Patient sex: M
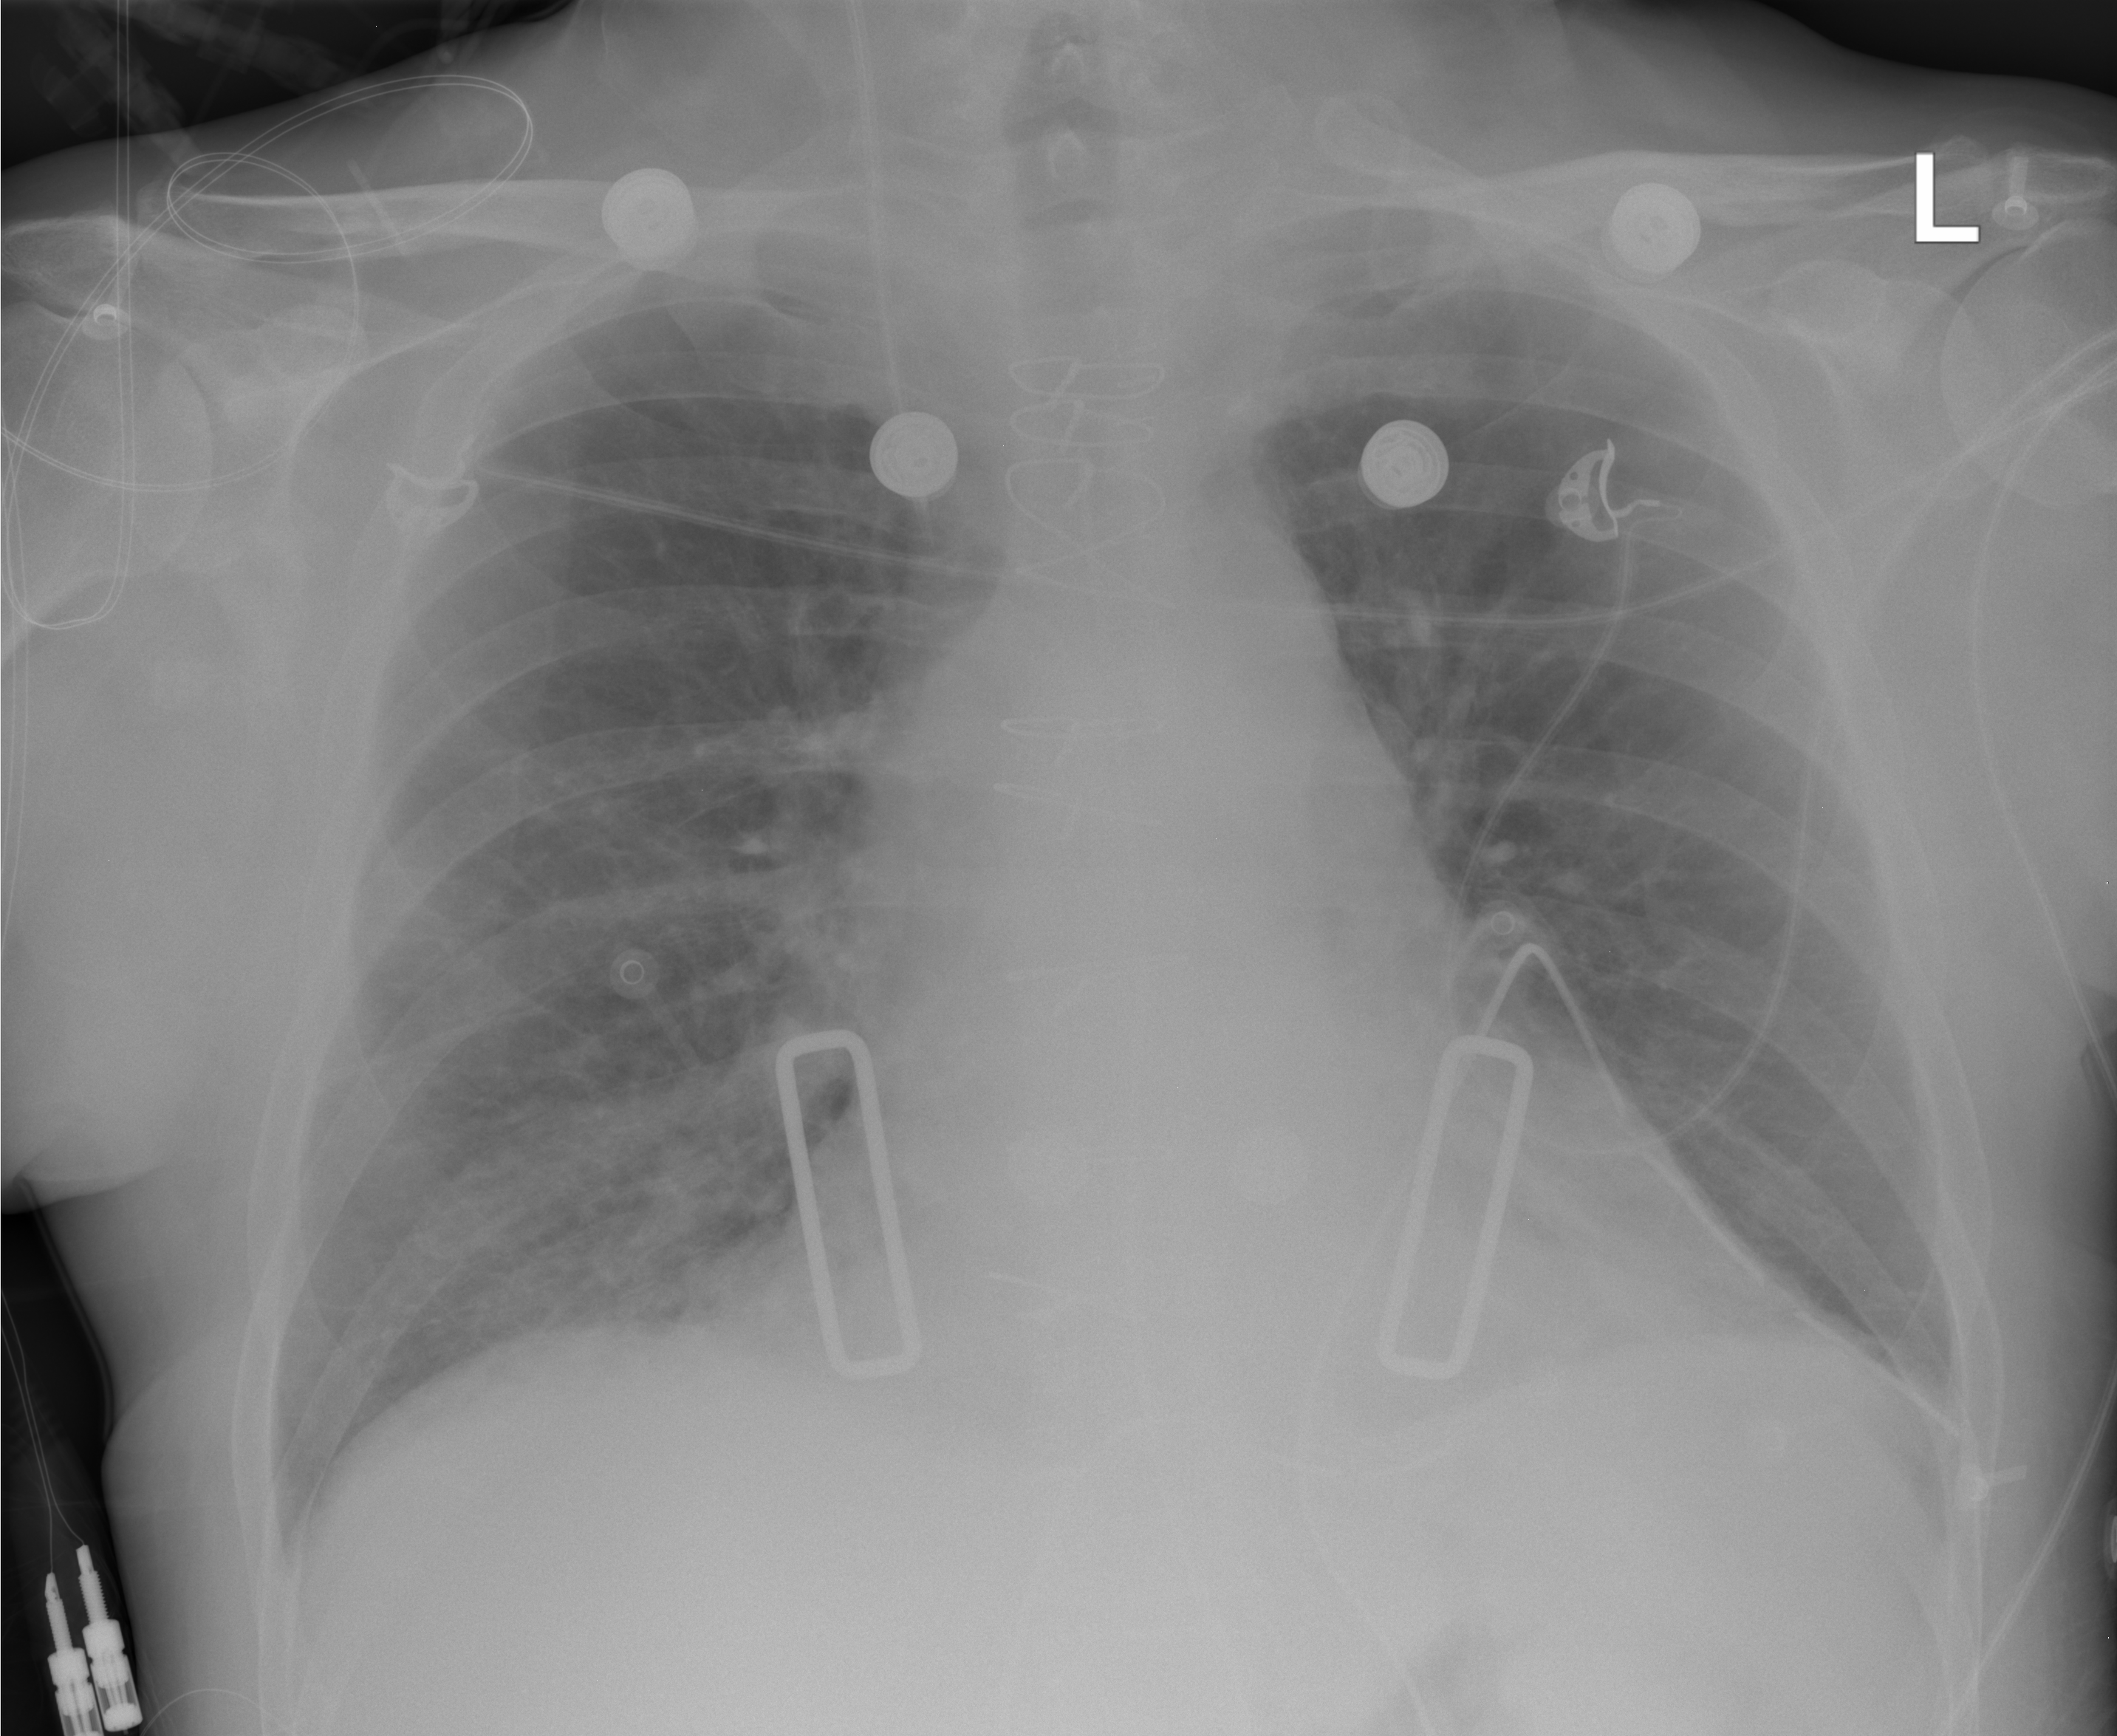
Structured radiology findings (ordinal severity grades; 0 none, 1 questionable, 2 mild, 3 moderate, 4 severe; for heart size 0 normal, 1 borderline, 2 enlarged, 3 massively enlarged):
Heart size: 2
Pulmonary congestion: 2
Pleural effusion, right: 0
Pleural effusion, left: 0
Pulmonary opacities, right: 0
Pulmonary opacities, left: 0
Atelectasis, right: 0
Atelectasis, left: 1